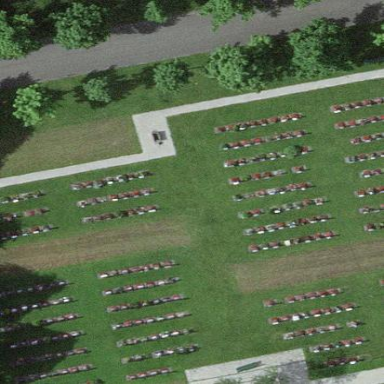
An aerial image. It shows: Sector in the cemetery.